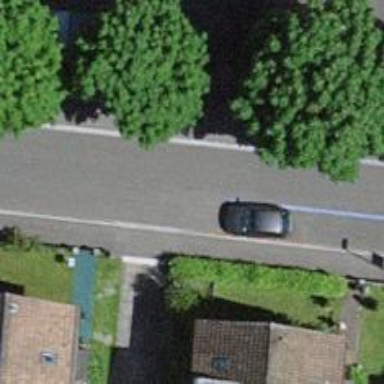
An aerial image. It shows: Residential road with asphalt surface. The road is bordered by asphalt sidewalks on both sides.